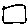
Label: square